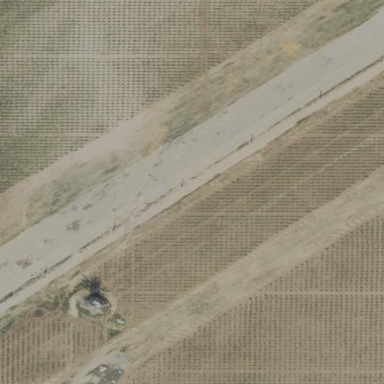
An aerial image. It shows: Vineyard where grapes are grown.